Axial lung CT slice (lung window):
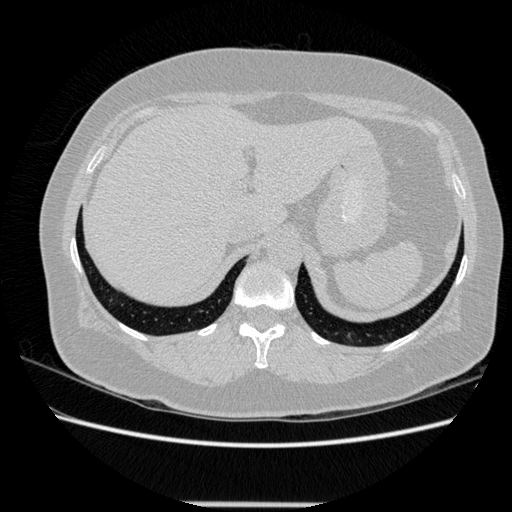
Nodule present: no